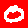
Digit: 0